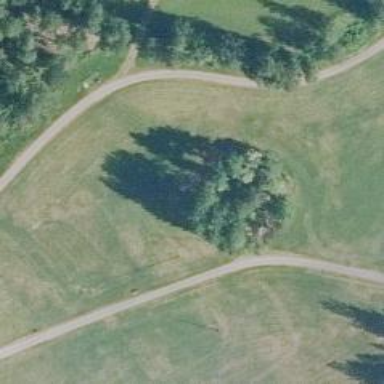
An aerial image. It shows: Disc golf basket.